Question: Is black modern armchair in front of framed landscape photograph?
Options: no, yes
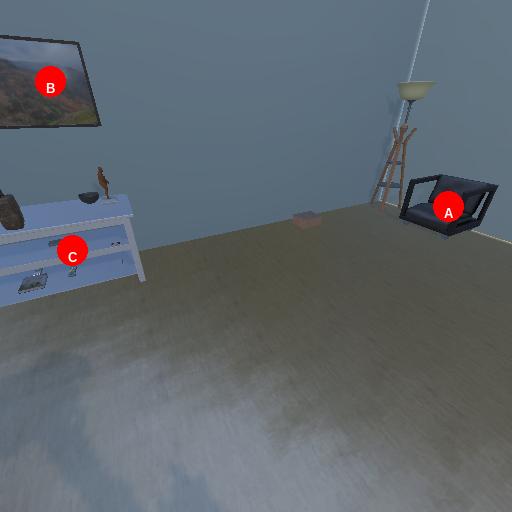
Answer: no